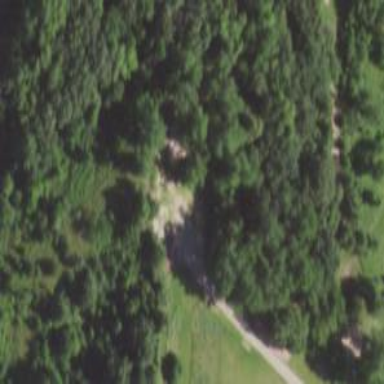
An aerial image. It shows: The starting point of disc golf course.